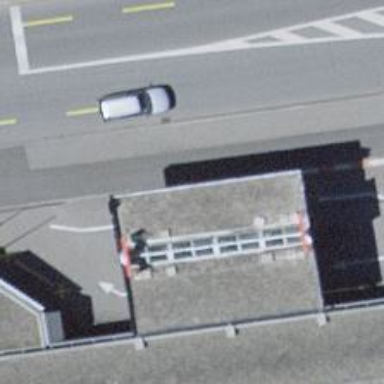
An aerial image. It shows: Fuel station.